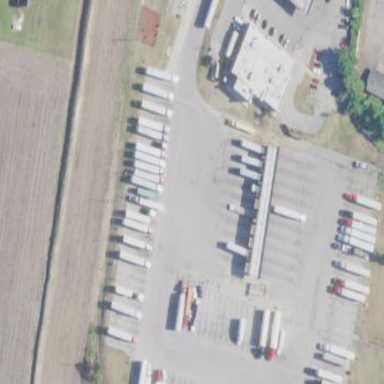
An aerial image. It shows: Retail establishment providing fuel services.